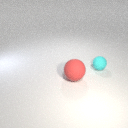
large red rubber sphere in front of small cyan rubber sphere